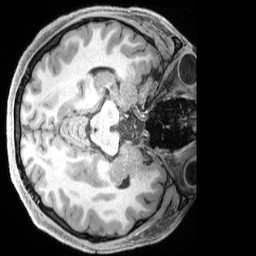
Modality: T1w
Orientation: axial
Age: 23
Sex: male
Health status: ill
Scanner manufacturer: siemens
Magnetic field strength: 3 T
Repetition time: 2.4 s
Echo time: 0.00222 s